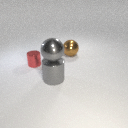
small red metal cylinder in front of large brown metal sphere